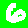
Digit: 6